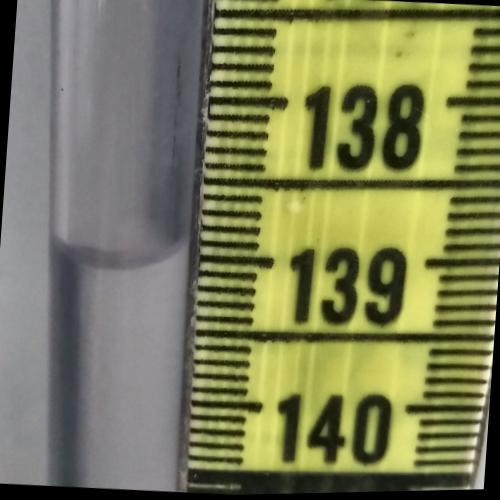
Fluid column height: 139.0 cm